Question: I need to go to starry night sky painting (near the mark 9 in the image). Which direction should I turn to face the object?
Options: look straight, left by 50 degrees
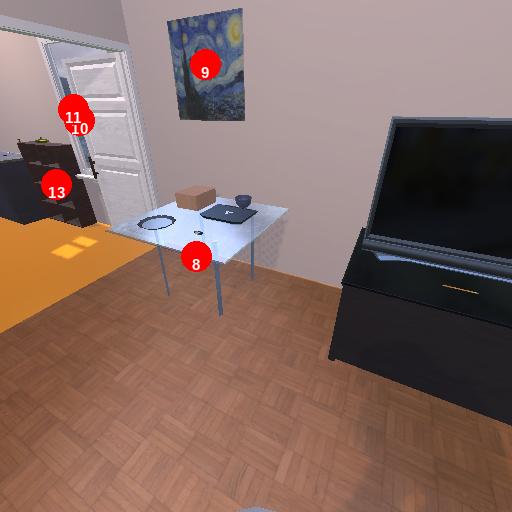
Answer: look straight